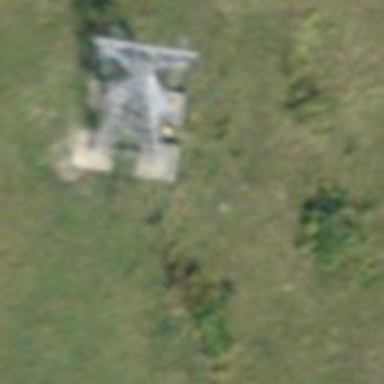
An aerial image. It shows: Pylon for aerialway.